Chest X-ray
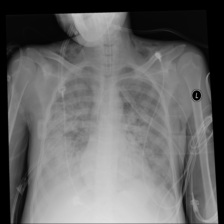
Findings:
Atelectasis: negative
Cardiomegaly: negative
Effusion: negative
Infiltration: negative
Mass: negative
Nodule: negative
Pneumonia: negative
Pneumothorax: negative
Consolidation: negative
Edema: positive
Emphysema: positive
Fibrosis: negative
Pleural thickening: negative
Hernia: negative